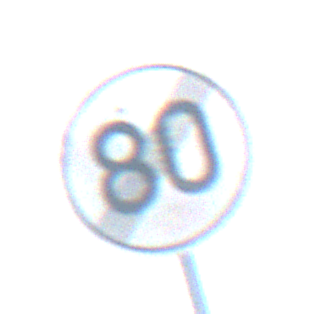
Verkehrszeichen: EndeGeschwindigkeit80
Umgebung: Outdoor, Nature
Tageszeit: Midday
Wetter: Clear
Licht: Natural
Jahreszeit: NotSpecified
Kontrast: HighContrast